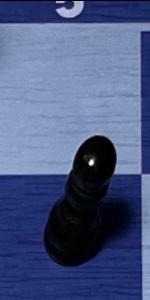
Label: Pawn_Black